RGB frame:
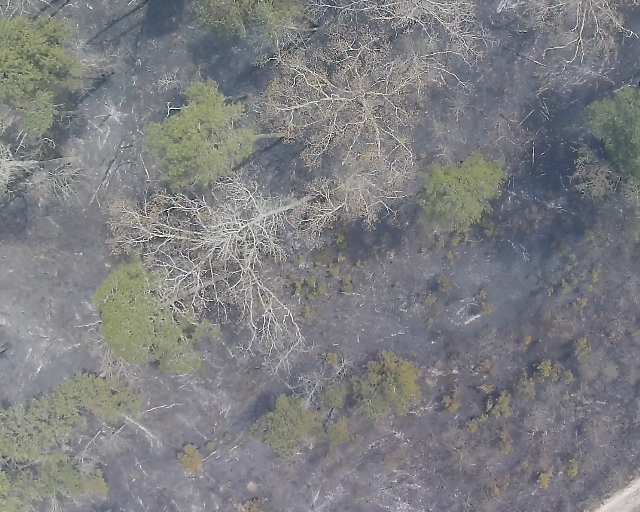
Thermal frame:
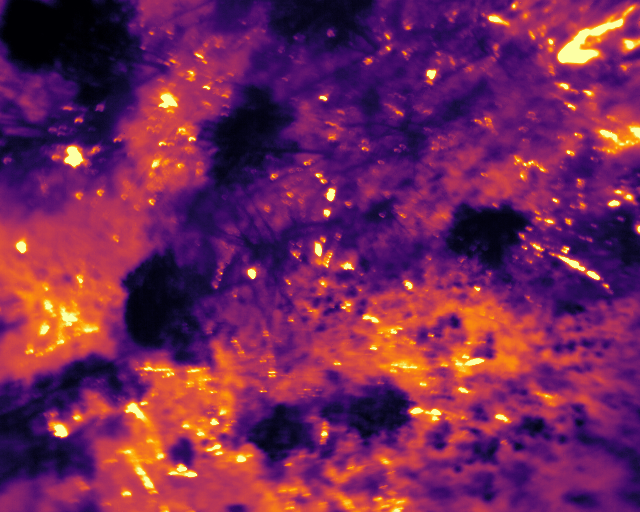
Captured: 2026-02-26 03:41:52
Pixels at or above 80 °C: 1284 (fraction of frame: 0.003918)